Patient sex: F
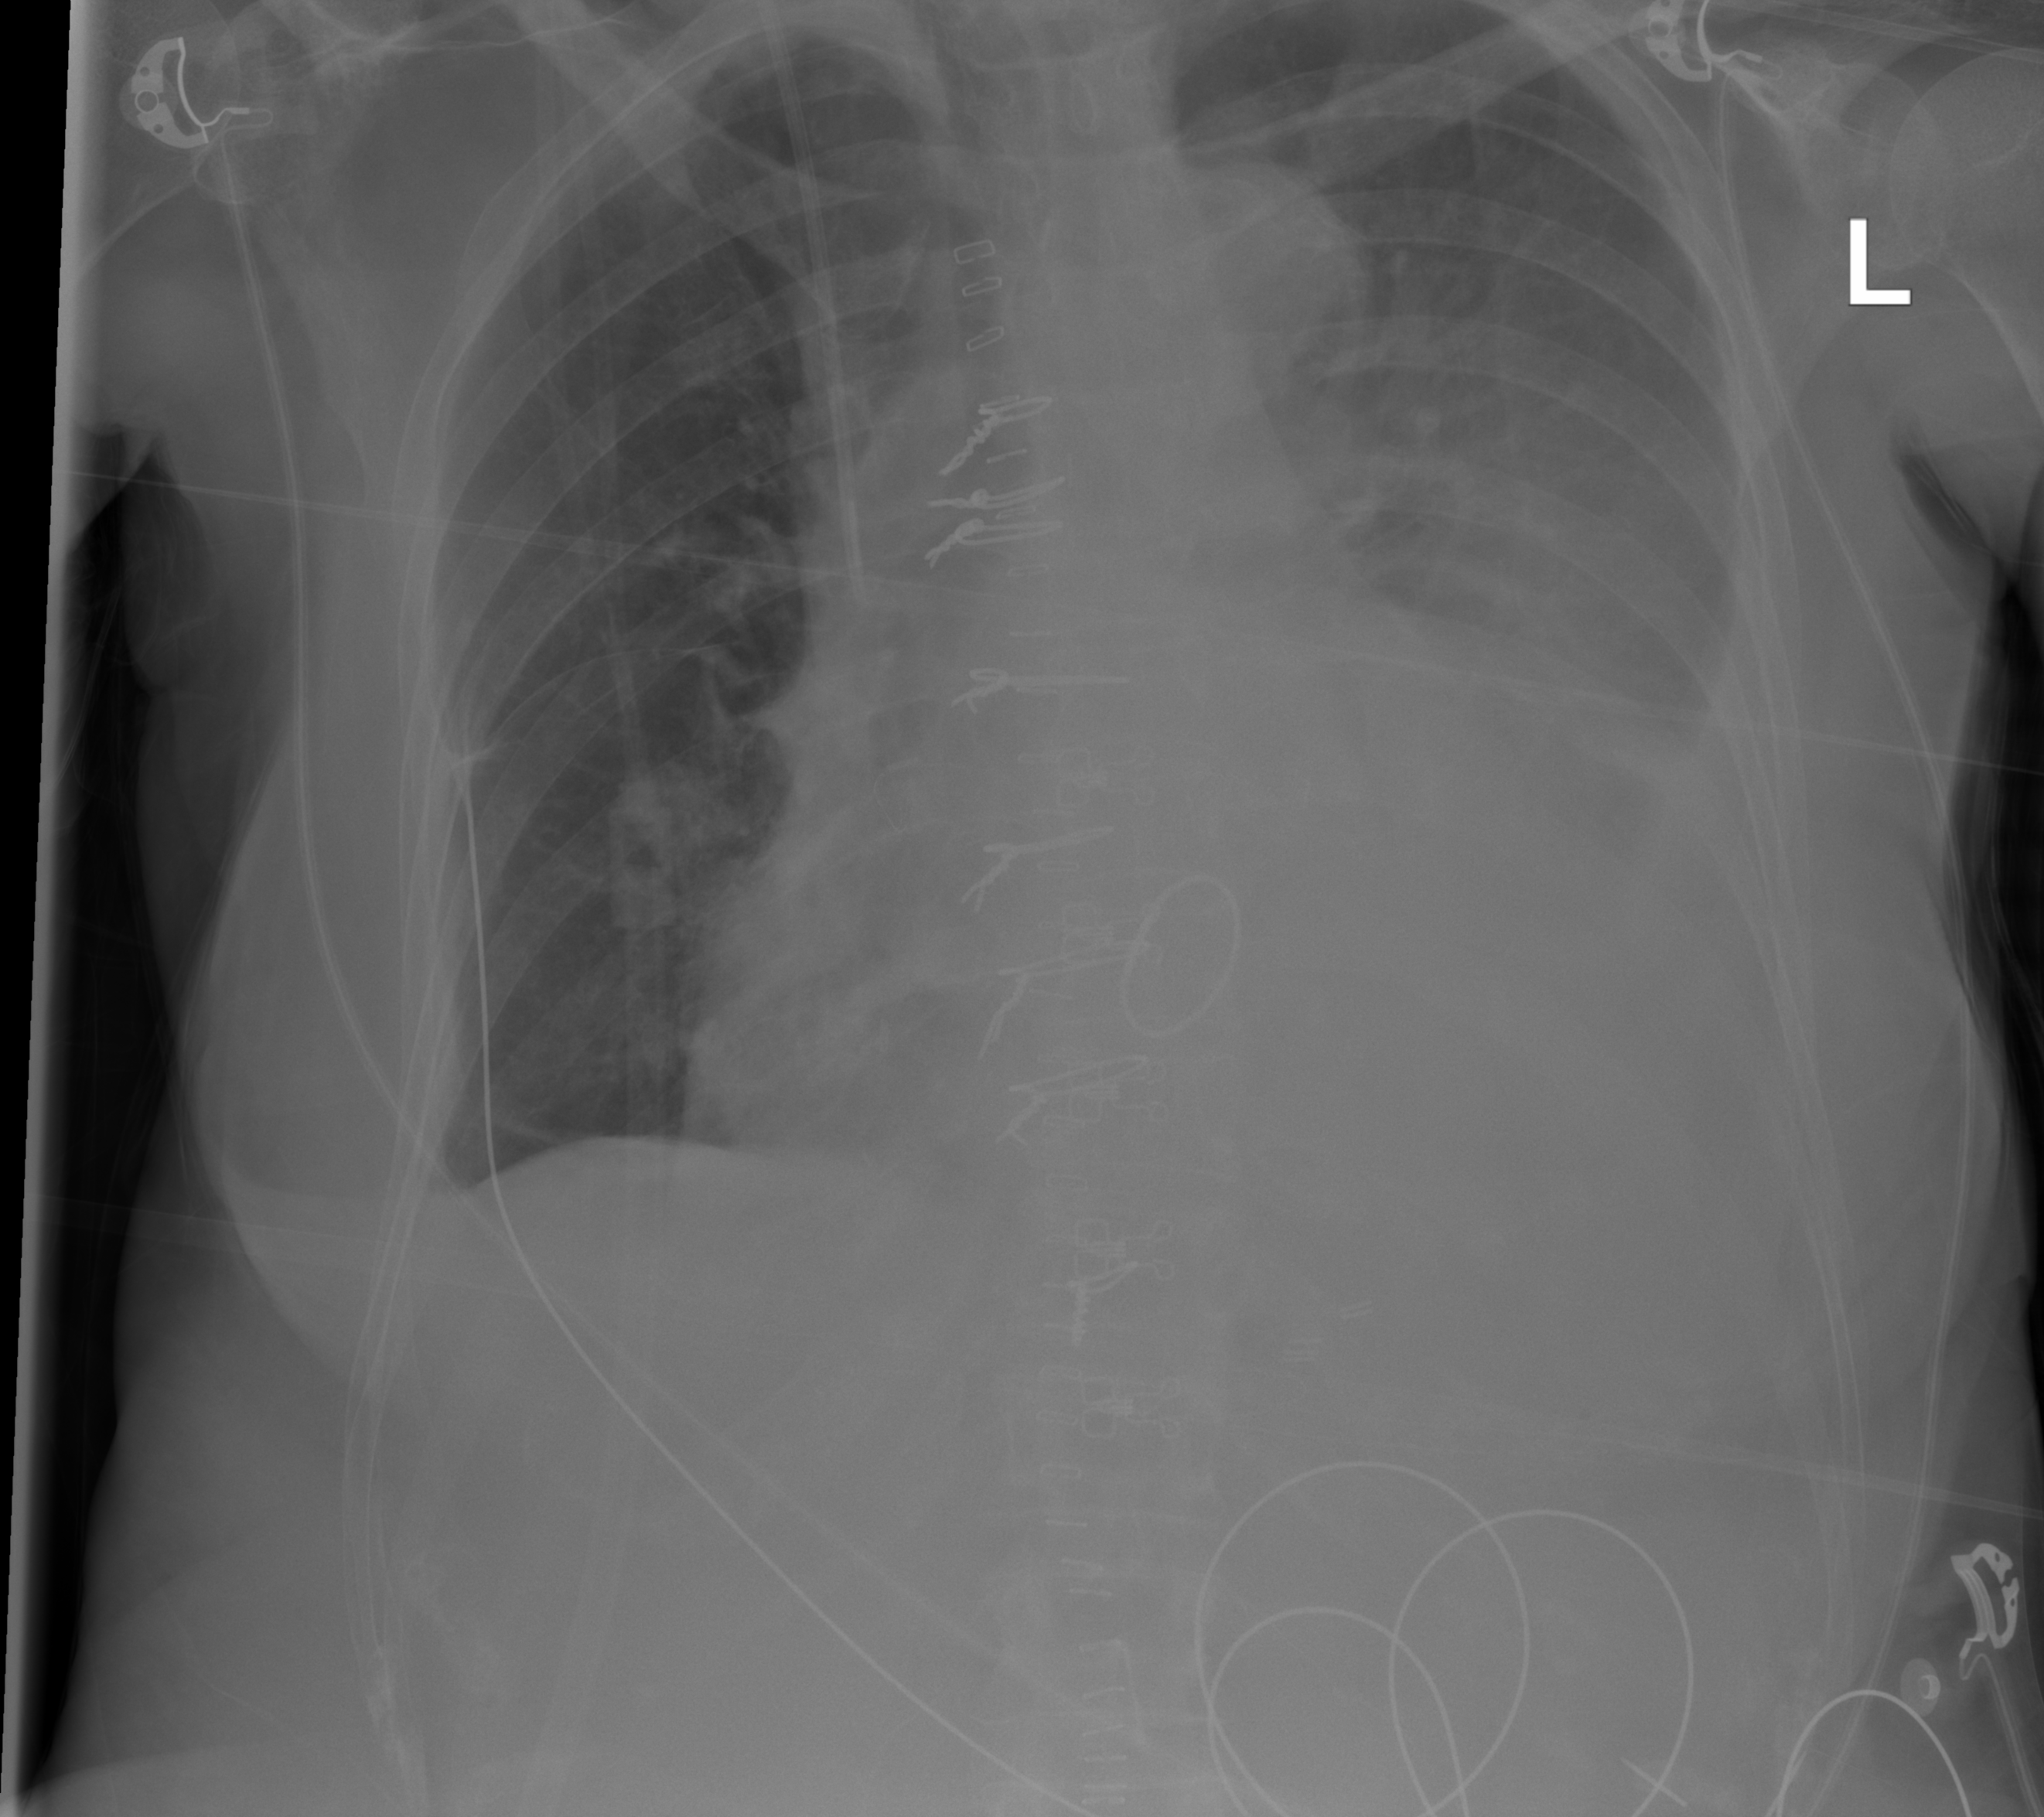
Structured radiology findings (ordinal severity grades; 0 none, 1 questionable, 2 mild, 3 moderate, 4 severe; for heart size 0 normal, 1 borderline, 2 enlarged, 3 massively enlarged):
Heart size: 2
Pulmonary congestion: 0
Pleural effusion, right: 0
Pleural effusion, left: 3
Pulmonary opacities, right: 0
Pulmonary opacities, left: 0
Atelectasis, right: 2
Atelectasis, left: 3